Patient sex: M
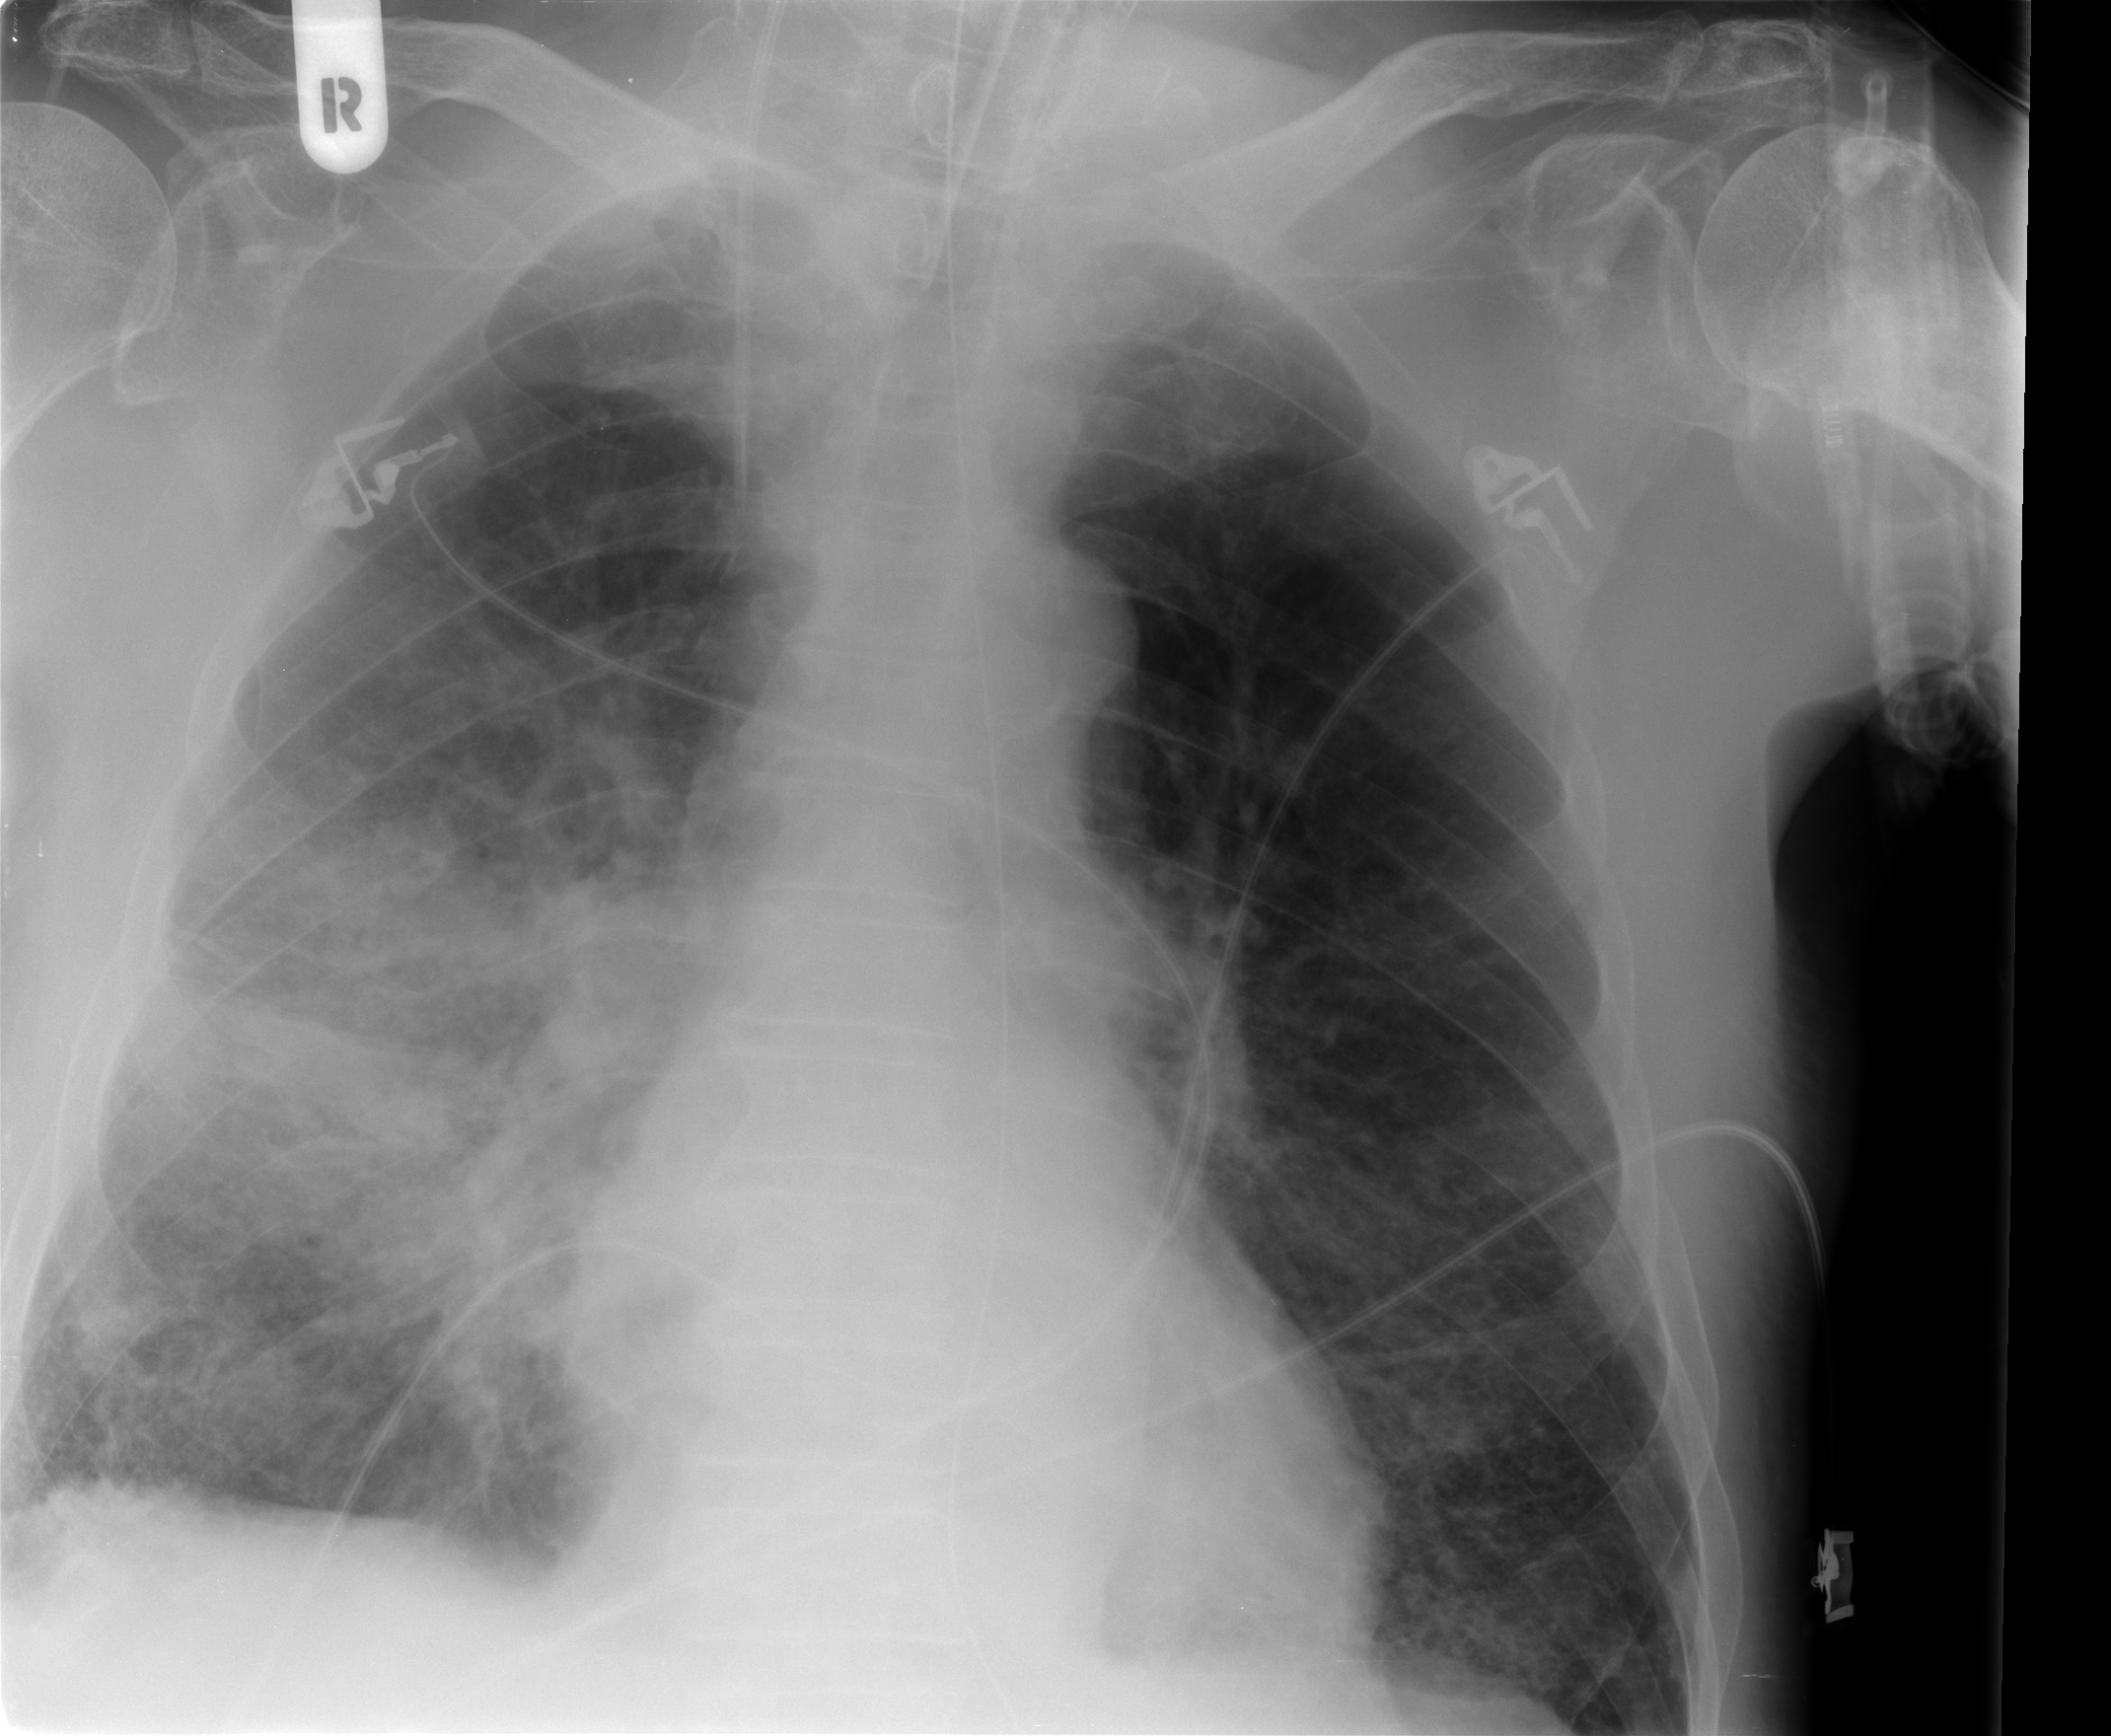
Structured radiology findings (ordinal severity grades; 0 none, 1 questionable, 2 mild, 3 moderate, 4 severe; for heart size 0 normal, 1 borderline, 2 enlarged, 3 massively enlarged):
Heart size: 0
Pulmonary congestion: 0
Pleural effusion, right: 0
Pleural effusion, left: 0
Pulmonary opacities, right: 4
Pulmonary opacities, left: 2
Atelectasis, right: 2
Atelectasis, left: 0